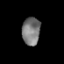
Tissue: prostate
Cell type: Epithelial cells
Senescence score: 0.3432
Nuclear area (px): 495
Mean DAPI intensity: 120.802